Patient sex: F
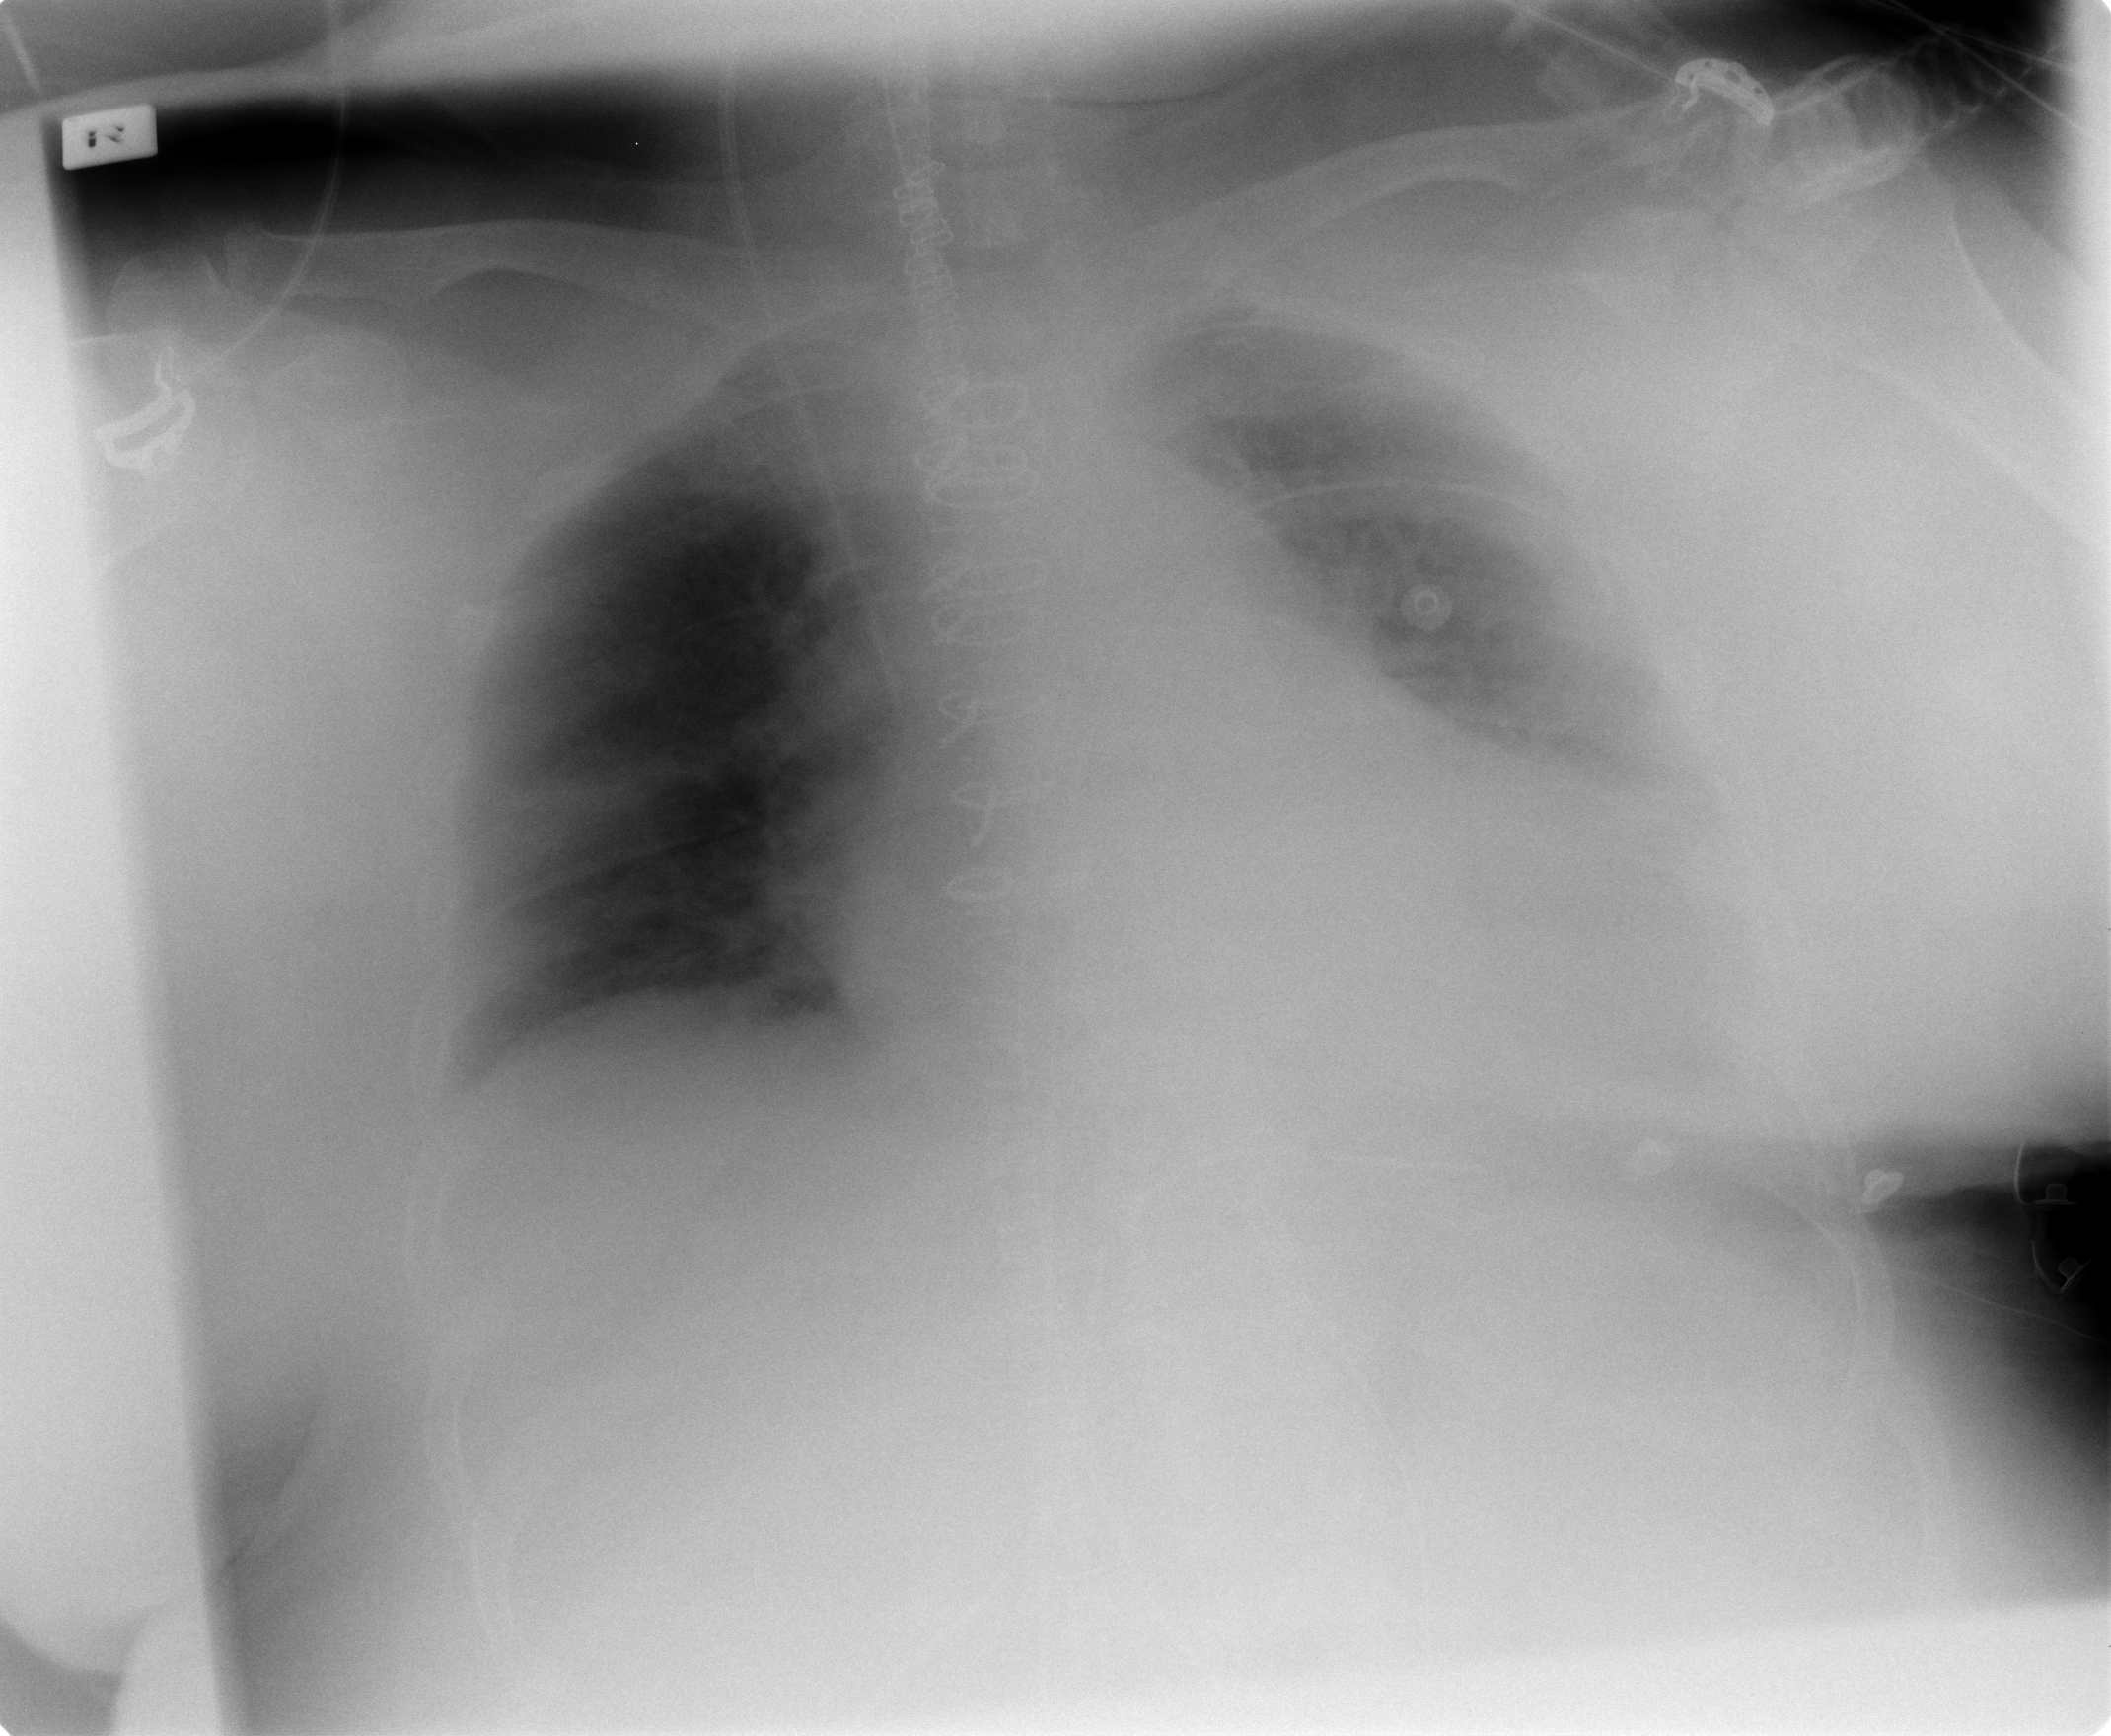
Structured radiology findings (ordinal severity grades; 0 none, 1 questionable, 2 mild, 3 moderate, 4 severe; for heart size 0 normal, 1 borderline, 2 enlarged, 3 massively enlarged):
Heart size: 2
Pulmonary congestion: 2
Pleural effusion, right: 0
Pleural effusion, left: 3
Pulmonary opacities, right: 0
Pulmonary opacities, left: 0
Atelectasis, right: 1
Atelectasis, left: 1